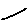
Label: line